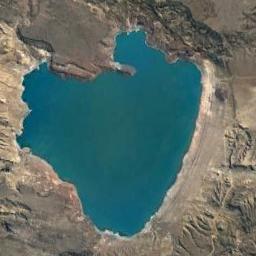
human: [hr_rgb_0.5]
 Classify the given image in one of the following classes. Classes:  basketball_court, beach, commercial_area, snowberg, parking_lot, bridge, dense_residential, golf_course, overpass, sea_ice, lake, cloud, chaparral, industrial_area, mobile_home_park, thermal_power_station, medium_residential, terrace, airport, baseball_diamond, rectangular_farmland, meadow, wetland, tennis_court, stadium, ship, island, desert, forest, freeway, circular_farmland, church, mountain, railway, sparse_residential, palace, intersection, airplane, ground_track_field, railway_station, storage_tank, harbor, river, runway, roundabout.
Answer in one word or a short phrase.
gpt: lake